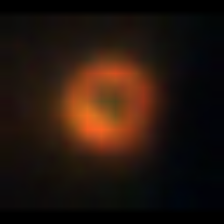
Taxon: NanoPlankton
Group: Other